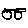
Label: car